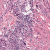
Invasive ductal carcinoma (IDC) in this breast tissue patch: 1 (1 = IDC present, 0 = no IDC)